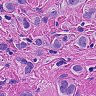
Metastatic tissue present: yes